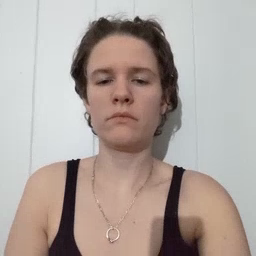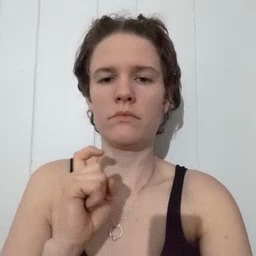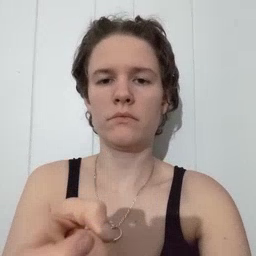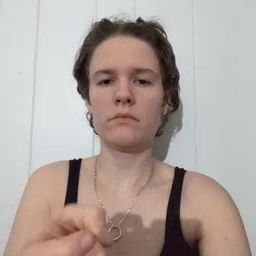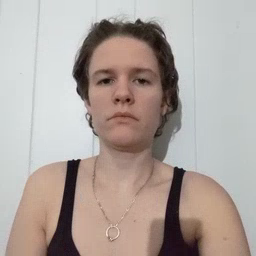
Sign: gift